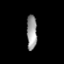
Tissue: lung
Cell type: Endothelial cells
Senescence score: 0.602
Nuclear area (px): 356
Mean DAPI intensity: 150.478